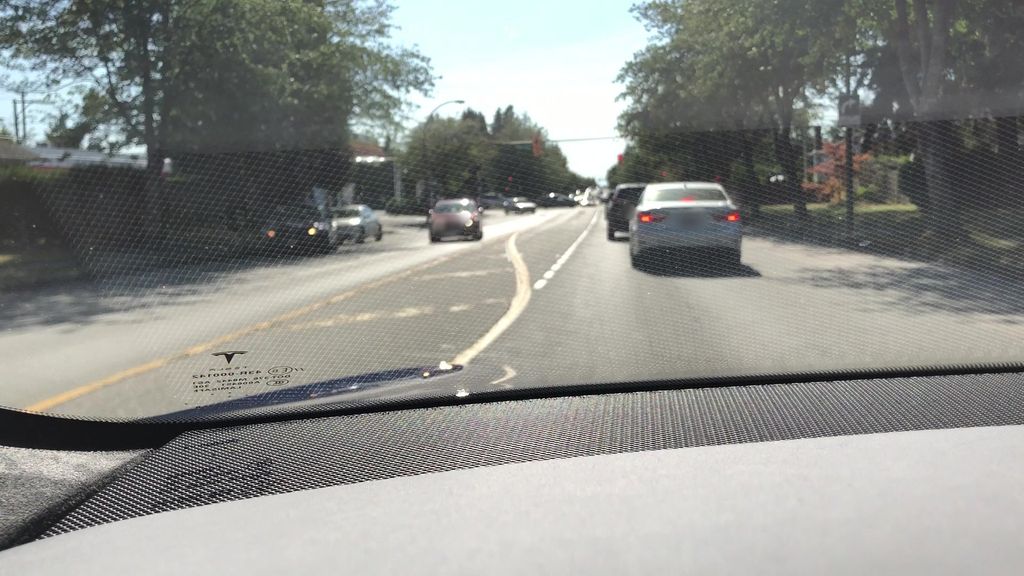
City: vancouver